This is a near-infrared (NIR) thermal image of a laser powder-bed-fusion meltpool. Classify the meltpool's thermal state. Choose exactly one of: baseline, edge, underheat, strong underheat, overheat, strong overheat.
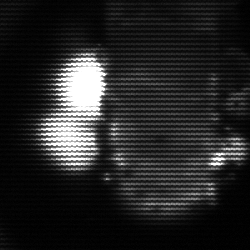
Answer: strong underheat